Interaction volume radius: 10 \u00c5
Interaction volume height: 30 \u00c5
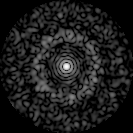
Disorder parameter: 0.8415